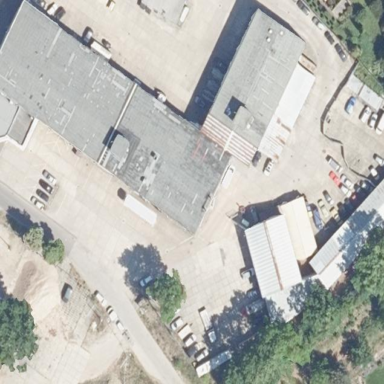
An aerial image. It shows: Commercial building.